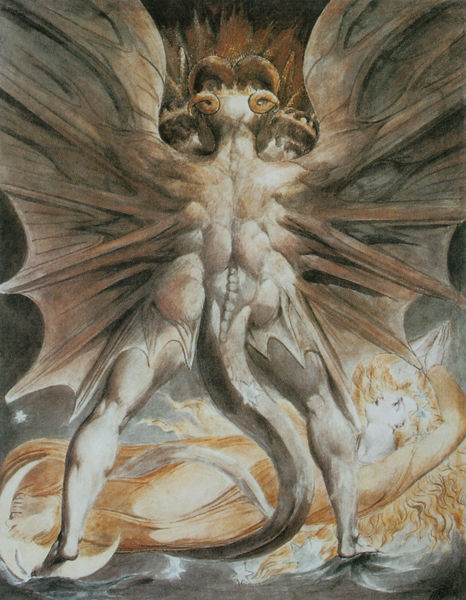
Titel: Der große rote Drache und die in die Sonne gehüllte Frau
Künstler: William Blake
Standort: New York
Institution: Brooklyn Museum
Schlagwörter: angriff, dunkel, feuer, flügel, fuß, haut, himmel, kampf, körper, mann, wasser, wolken, aquarell, gelb, mädchen, abend, braun, frau, grau, haar, licht, marmor, mund, orange, pastell, rücken, schwarz, weiss, blick, rot, tier, beige, blond, arm, augen, böse, gesicht, mensch, tod, tot, hals, morgen, vieh, gewand, haare, klassizismus, england, fliegen, engel, beine, schwanz, bein, rückenansicht, wellen, liegen, düster, romantik, angst, untergang, jugendstil, kraft, muskeln, symmetrie, schenkel, wade, knochen, mond, flamme, symmetrisch, dali, schönheit, halbmond, jungfrau, mondsichel, sterne, schrecken, bedrohlich, beten, dämon, fegefeuer, hölle, muskel, teufel, verdammnis, stark, mischwesen, mythos, wesen, fabelwesen, adern, schlangen, echse, macht, hörner, liegt, phantasie, fantasie, ungeheuer, belzebub, satan, drache, fantasy, geist, inferno, monster, unterwelt, untier, fledermaus, hinterteil, elemente, widder, bestie, blonde haare, blake, bosch, museln, flüge, alien, das tier, giger, hässlichkeit, pervers, körperlich, hieronymus bosch, ties, angrifff, höhrner, widderhörner, mutation, fla,,em, verdammnis+, klügel, höhrene, #muskeln